Question: I have web2py application for which I have to write an SQL query. There is a table called in which the column of my interest is . This column contains a list of students who have received the assignment.
This column is created by
'''
db.define_table('homework',
Field('title'),
Field('description'),
Field('sender', db.auth_user),
Field('campus_class', db.campus_class),
Field('send_time', type='datetime'),
Field('completion_time_hw', type='integer'),
Field('attached_files', type='list:string'),
Field('created', type='datetime', default=request.now, writable=False, readable=False),
Field('modified', type='datetime', default=request.now, writable=False, readable=False),
Field('send_notification_on', type='datetime', writable=False, readable=False),
Field('send_status', type='boolean', default=False),
Field('receiver', type='list:reference auth_user'),
)
'''
I need to compare these list values to a column in another table called .
'''
db.define_table('student_guardian_relation',
Field('student',db.auth_user, requires=IS_NULL_OR(IS_IN_DB(db(db.auth_user.user_role == UserRoles.Student),db.auth_user.id,'%(first_name)s %(last_name)s'))),
Field('guardian',db.auth_user, requires=IS_NULL_OR(IS_IN_DB(db(db.auth_user.user_role == UserRoles.Guardian),db.auth_user.id,'%(first_name)s %(last_name)s')))
)
'''
But when I try to compare these two values I get an error thats reads:
> < class 'psycopg2.ProgrammingError'> operator does not exist: text = integer LINE 1: ...rdian_relation, homework WHERE (homework.receiver = student_... ^ HINT: No operator matches the given name and argument type(s). You might need to add explicit type casts.
This is what my code does:
'''
print db(db.homework.receiver == db.student_guardian_relation.student).select(db.homework.receiver)
'''
Additional info:
When I write:
'''
print db().select(db.homework.receiver)
'''
I get a list of the receivers as shown in the image.
Any help will be appreciated.
Thanks!

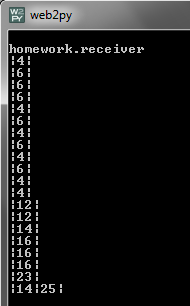
Answer: Note that 'db.homework.receiver' is a 'list:reference' type field, so it stores lists of record IDs, not individual IDs. As such, you must use the '.contains' operator rather than '==' to check whether a particular ID is included in the list.
Internally, 'list:reference' fields are stored as text fields with the "|" character delimiting the IDs (e.g., "|1|5|12|32|"). The web2py DAL automatically handles converting between this format and Python lists. Anyway, this is the reason that your use of the '==' operator triggered an error regarding a type mismatch (i.e., your query was comparing a string to an integer).
For further details, check out the relevant <URL>.